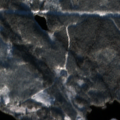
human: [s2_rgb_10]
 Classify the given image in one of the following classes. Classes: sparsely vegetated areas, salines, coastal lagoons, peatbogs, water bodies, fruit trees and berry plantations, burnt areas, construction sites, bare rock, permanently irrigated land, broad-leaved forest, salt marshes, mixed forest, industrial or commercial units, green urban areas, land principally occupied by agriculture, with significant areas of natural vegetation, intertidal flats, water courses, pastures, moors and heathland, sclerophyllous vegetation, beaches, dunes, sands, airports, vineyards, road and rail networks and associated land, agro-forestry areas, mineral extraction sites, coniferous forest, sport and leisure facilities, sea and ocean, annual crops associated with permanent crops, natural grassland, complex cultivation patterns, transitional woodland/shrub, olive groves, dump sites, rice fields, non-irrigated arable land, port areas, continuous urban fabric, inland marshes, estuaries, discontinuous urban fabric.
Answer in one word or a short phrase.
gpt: coniferous forest, transitional woodland/shrub, water bodies